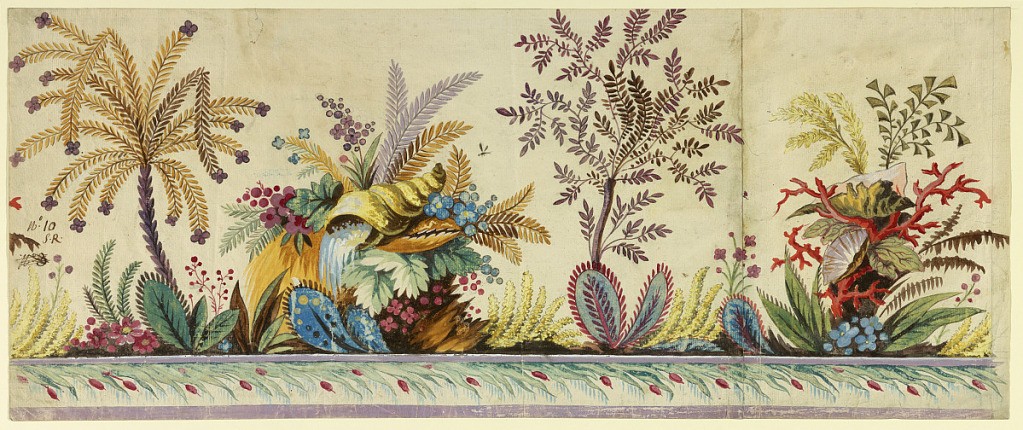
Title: Design no. 10 for an Embroidered Border of the "Fabrique de St. Ruf"
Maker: Fabrique de Saint Ruf, Lyon, France
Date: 1780–1790
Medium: Graphite, brush and gouache on two pieces of paper pasted together horizontally
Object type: Drawing
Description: A fantastic palm tree and a mound of earth with plants, and a shell from which water pours, alternate with a tree and a fantastic plant containing coral stems. Bottom: strips with leaves and beads between lentils. Written at left: "No 10 S. R." over struck out: "No 3".